Field crop: maize
Growth stage: 1
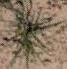
Species: salsola